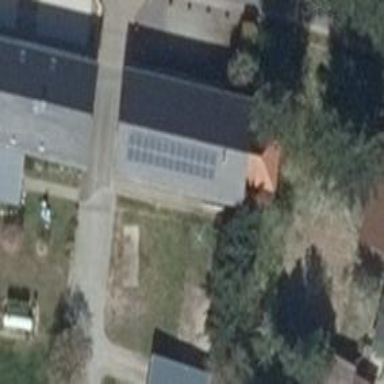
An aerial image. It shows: Solar photovoltaic panel generator producing electricity in small installation.